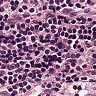
Metastatic tissue present: no